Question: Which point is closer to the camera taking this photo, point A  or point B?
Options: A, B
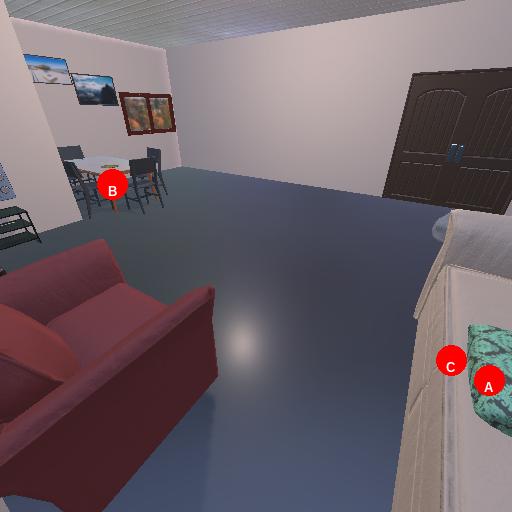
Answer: A